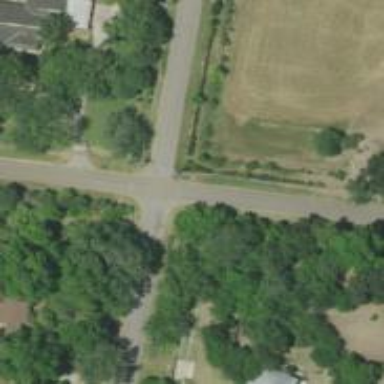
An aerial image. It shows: Tertiary road.